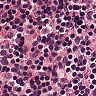
Metastatic tissue present: no